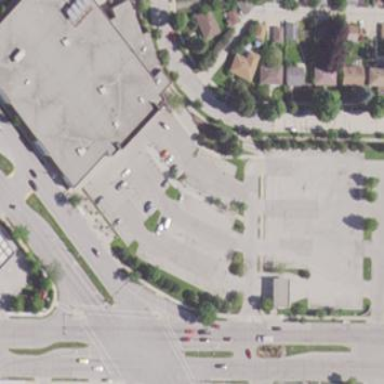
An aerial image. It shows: Commercial area.